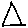
Label: triangle